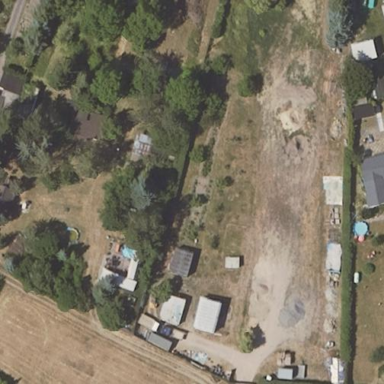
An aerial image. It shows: Area designated for allotments.